Field crop: maize
Growth stage: 2
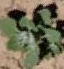
Species: chenopodium